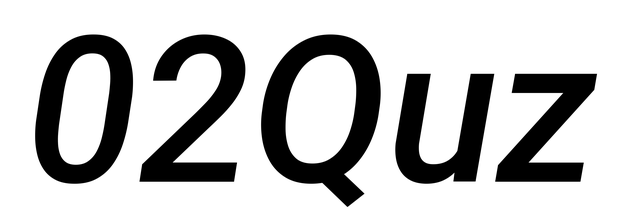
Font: Roboto-Italic_Medium_Italic